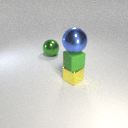
small green rubber cube above small yellow metal cube